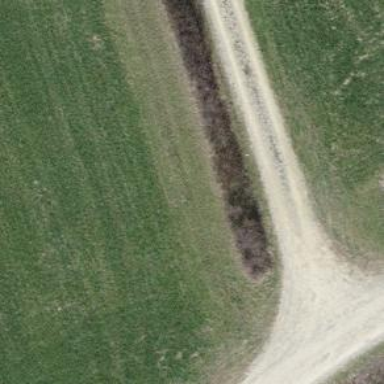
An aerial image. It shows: Hedge barrier.